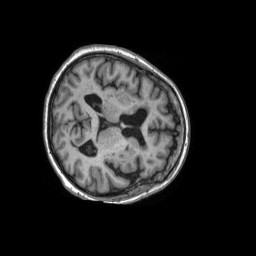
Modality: T1w
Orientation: axial
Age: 63
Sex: female
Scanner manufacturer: philips
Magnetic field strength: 1.5 T
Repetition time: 0.007156 s
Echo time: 0.003258 s